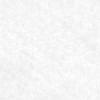
Label: no_change